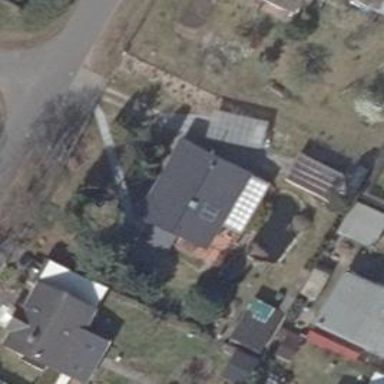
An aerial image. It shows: Simple house.